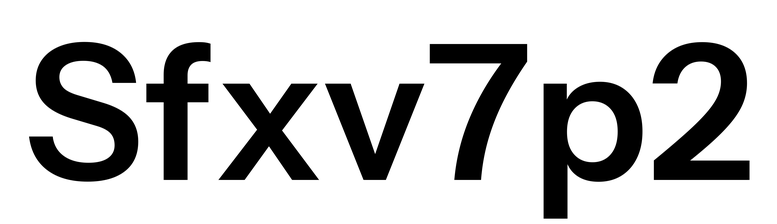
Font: InstrumentSans_SemiBold